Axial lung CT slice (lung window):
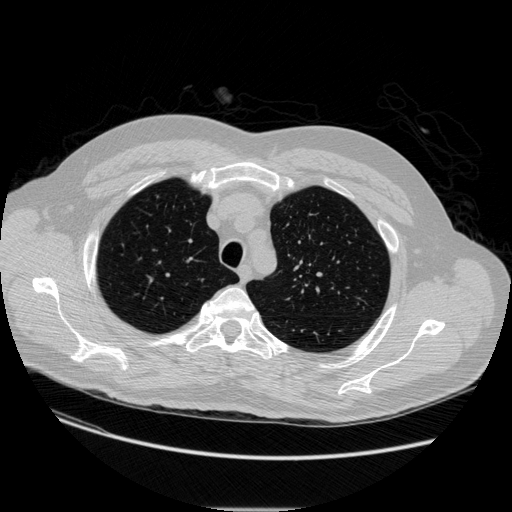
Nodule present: no